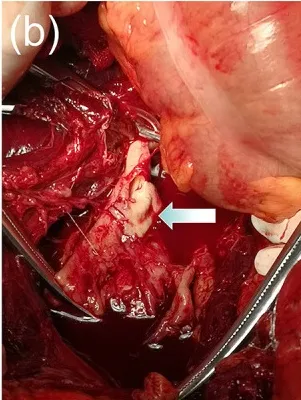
(a,b) Image showing the aneurysm rupture at the abdominal aortic bifurcation. The wall of the aorta was severely lacerated with a thin and irregular rupture.
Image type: medical_photograph (other_medical_photograph)